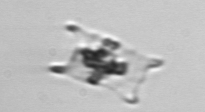
Label: Eucampia